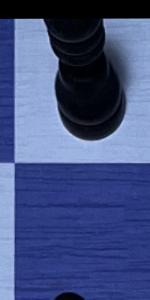
Label: Empty